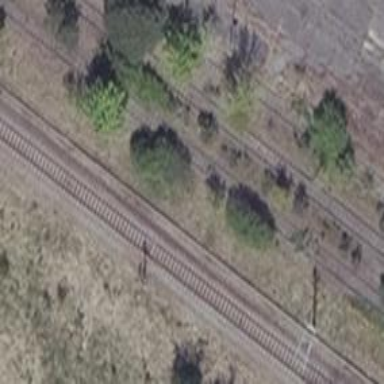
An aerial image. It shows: Railway signal.